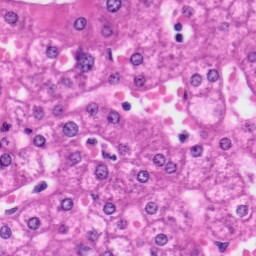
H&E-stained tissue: Liver